Interaction volume radius: 5 \u00c5
Interaction volume height: 20 \u00c5
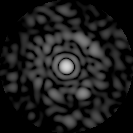
Disorder parameter: 0.8604